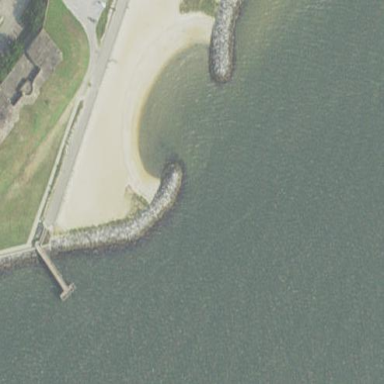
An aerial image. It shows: Breakwater made of rock.